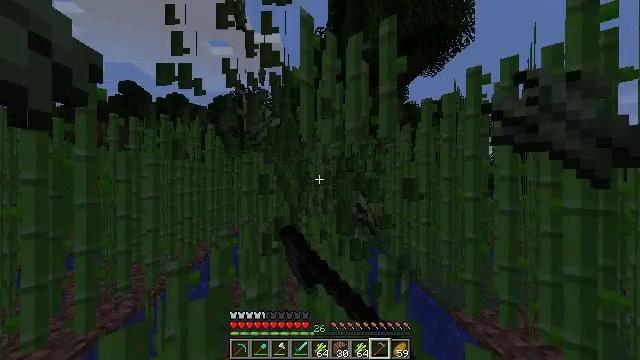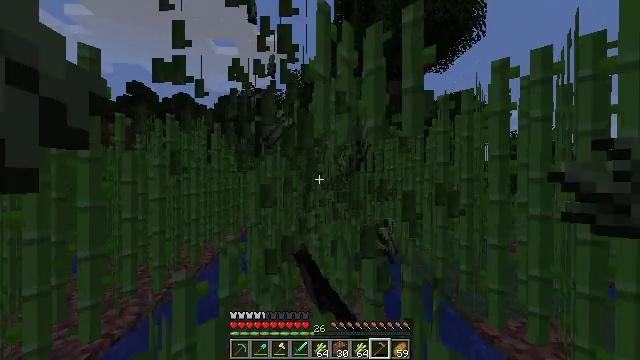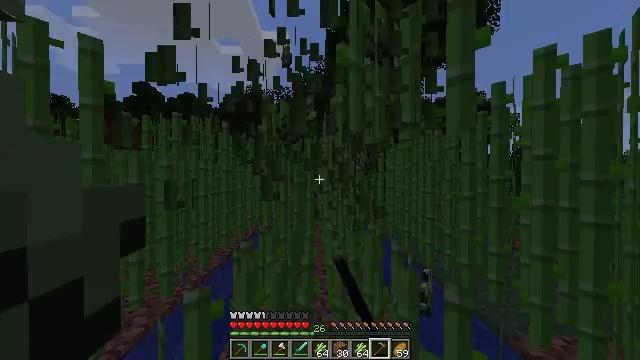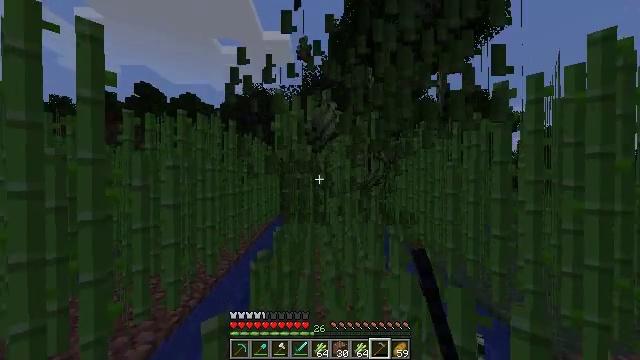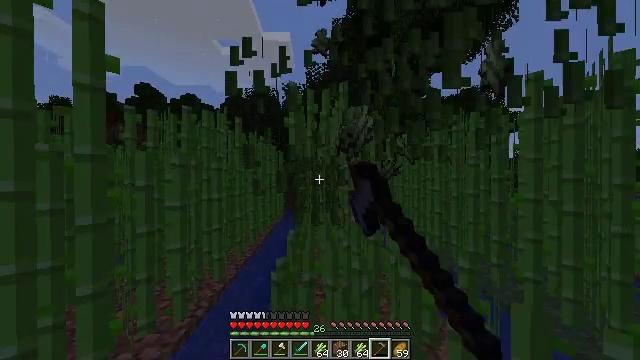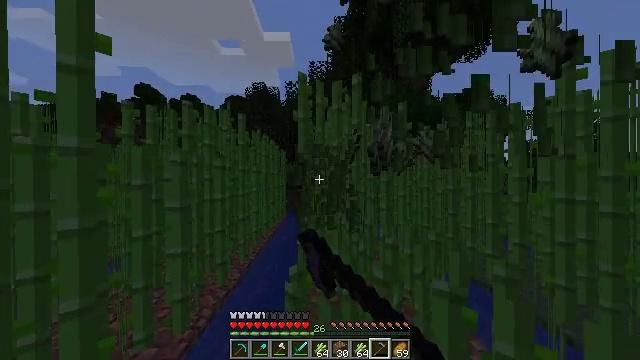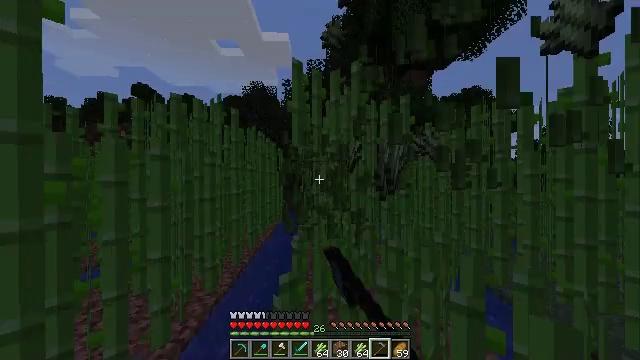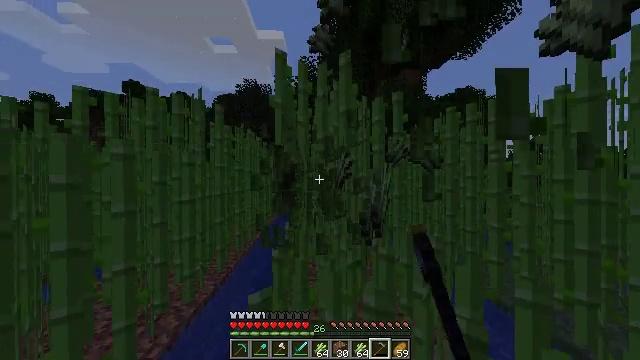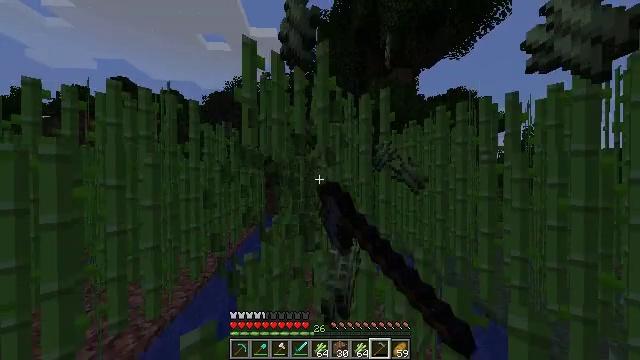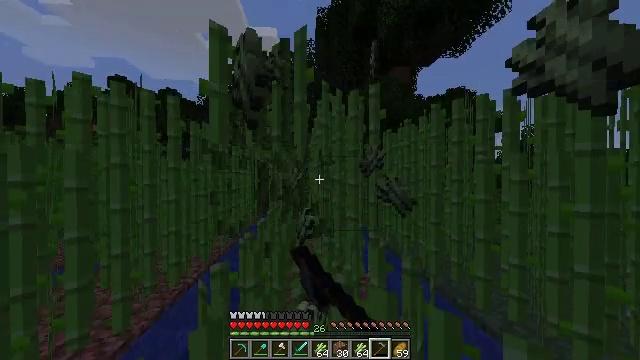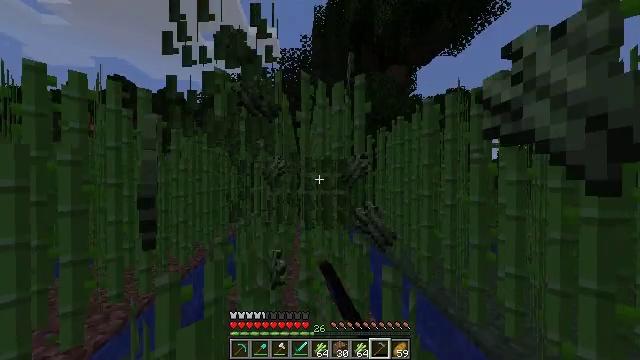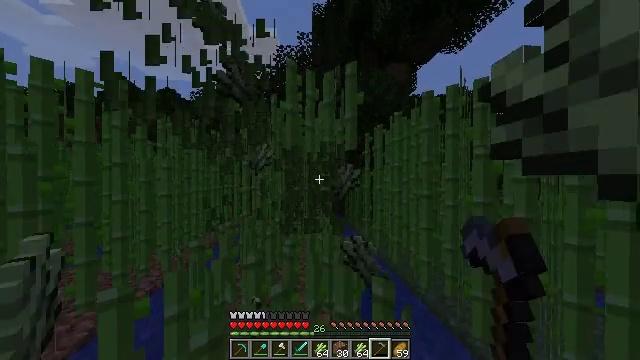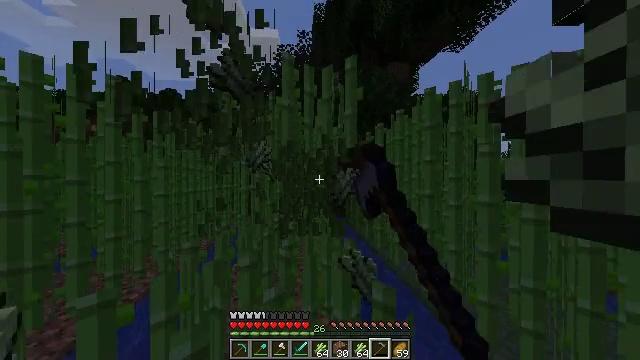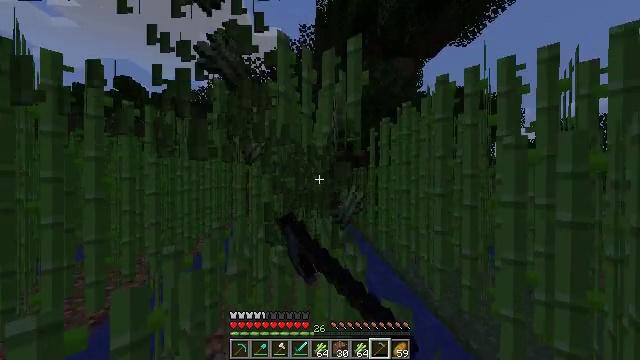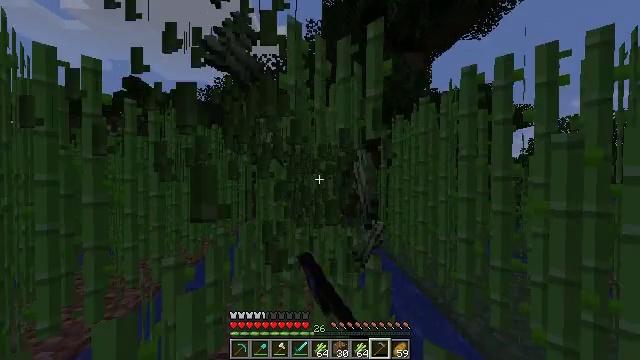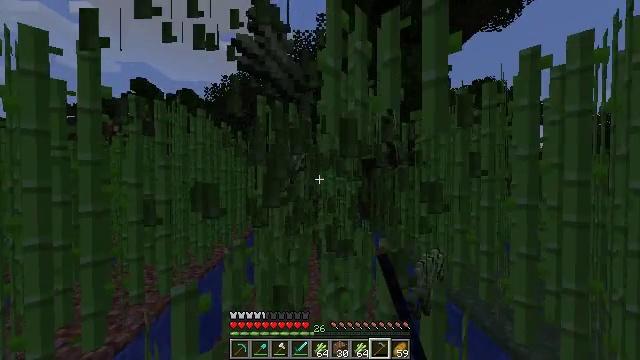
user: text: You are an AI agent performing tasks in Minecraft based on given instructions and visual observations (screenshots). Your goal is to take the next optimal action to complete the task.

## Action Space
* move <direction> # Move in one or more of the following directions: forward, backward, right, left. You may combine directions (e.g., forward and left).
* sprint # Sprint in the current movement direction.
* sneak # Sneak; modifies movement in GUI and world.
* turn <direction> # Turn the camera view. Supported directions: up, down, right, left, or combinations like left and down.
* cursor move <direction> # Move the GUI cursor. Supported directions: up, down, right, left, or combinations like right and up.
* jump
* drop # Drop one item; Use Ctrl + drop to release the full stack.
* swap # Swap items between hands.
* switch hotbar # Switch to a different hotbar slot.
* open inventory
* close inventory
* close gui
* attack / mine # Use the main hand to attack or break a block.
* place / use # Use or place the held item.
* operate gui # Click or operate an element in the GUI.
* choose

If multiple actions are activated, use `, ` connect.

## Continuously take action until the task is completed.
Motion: motion action
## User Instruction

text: Cut down the sugar cane stalks.
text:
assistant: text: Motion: move forward and move left, sprint, turn left, attack / mine
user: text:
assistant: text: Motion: move forward and move left, sprint, turn left, attack / mine
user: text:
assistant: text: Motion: move forward and move left, sprint, attack / mine
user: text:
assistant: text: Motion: move forward and move left, sprint, attack / mine
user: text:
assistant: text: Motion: move forward and move right, sprint, attack / mine
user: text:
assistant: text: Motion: move forward and move right, sprint, attack / mine
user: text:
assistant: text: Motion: move forward and move right, sprint, turn right, attack / mine
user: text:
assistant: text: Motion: move forward and move right, sprint, turn right, attack / mine
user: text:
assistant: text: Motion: move forward and move right, sprint, attack / mine
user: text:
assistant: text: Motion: move forward and move right, sprint, attack / mine
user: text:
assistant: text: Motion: move forward, sprint, attack / mine
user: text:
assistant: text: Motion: move forward, sprint, attack / mine
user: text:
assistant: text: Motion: move forward and move left, sprint, attack / mine
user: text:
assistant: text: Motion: move forward and move left, sprint, turn left, attack / mine
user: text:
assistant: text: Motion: move forward and move left, sprint, turn left, attack / mine
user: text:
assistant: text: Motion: move forward and move left, sprint, attack / mine
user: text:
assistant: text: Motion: move forward and move left, sprint, attack / mine
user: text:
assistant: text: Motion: move forward and move left, sprint, attack / mine
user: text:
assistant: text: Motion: move forward and move left, sprint, attack / mine
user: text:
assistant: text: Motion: move forward and move right, sprint, attack / mine
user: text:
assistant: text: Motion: move forward and move right, sprint, turn right, attack / mine
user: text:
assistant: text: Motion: move forward and move right, sprint, turn right, attack / mine
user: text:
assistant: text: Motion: move forward and move right, sprint, turn right, attack / mine
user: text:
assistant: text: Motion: move forward and move right, sprint, attack / mine
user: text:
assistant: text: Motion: move forward and move right, sprint, attack / mine
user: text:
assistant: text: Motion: move forward and move right, sprint, attack / mine
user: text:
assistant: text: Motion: move forward, sprint, attack / mine
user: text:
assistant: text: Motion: move forward and move left, sprint, turn left, attack / mine
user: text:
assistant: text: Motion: move forward and move left, sprint, turn left, attack / mine
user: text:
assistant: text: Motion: move forward and move left, sprint, attack / mine